【题型】解答题　【知识点】平面几何　【难度】easy
计算下图中涂色部分的面积．（单位：$\text{cm}$）

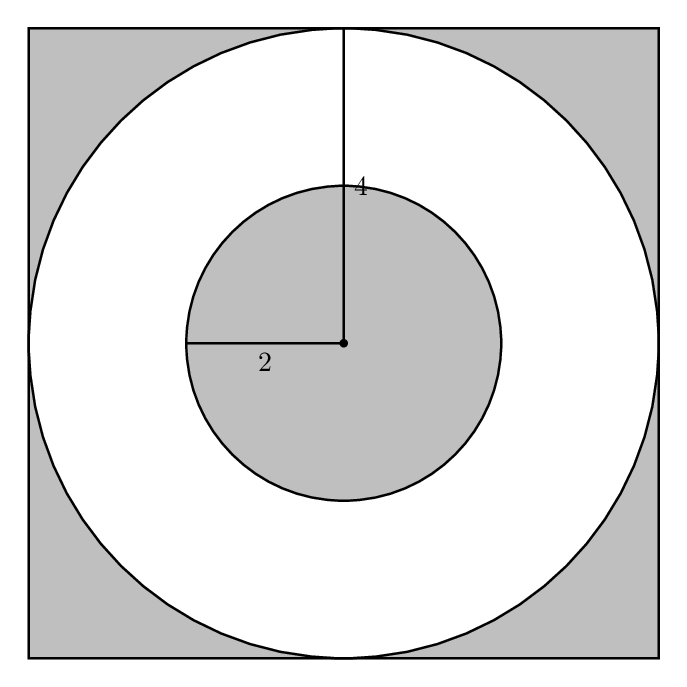
【解答】

\noindent \textbf{【答案】} $\boldsymbol{26.32\mathrm{cm}^2}$

\noindent \textbf{【知识点】} 圆环的面积

\noindent \textbf{【分析】} 本题考查了圆的面积公式，掌握圆环面积求法是解题的关键．
分析图形可知，涂色部分的面积等于一个边长为$(4\times2)\mathrm{cm}$的正方形面积减去中间圆环的面积；圆环的面积等于半径为$4\mathrm{cm}$的大圆面积减半径为$2\mathrm{cm}$的小圆面积，由圆的面积公式$S=\pi r^2$，可以推出圆环的面积为$\pi(r_{\text{大圆}}^2-r_{\text{小圆}}^2)$，由此列式可计算．

\noindent \textbf{【详解】} 解：
\begin{align*}
& (4\times 2)^2 - 3.14\times (4^2 - 2^2) \\
=& 8^2 - 3.14\times (16-4) \\
=& 64 - 3.14\times 12 \\
=& 64 - 37.68 \\
=& 26.32(\mathrm{cm}^2)
\end{align*}
$\therefore$ 涂色部分的面积$26.32\mathrm{cm}^2$．